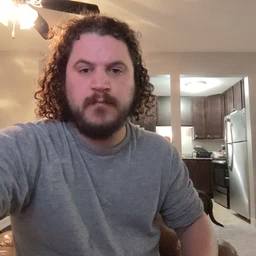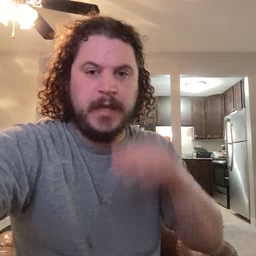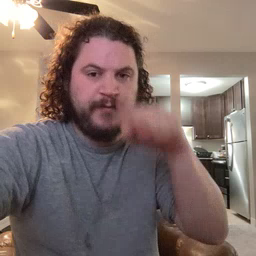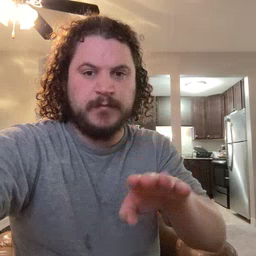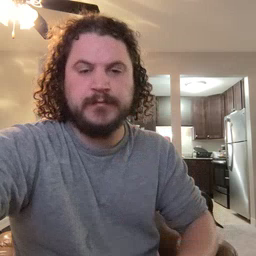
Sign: elephant